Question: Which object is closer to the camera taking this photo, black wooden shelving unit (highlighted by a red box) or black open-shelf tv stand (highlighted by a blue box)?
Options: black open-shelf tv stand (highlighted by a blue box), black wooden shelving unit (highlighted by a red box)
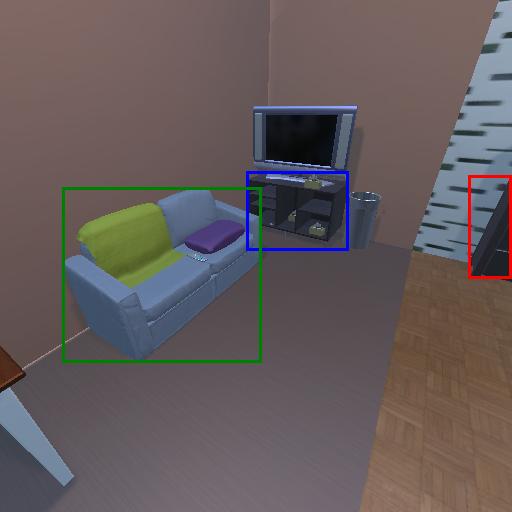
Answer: black open-shelf tv stand (highlighted by a blue box)